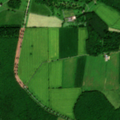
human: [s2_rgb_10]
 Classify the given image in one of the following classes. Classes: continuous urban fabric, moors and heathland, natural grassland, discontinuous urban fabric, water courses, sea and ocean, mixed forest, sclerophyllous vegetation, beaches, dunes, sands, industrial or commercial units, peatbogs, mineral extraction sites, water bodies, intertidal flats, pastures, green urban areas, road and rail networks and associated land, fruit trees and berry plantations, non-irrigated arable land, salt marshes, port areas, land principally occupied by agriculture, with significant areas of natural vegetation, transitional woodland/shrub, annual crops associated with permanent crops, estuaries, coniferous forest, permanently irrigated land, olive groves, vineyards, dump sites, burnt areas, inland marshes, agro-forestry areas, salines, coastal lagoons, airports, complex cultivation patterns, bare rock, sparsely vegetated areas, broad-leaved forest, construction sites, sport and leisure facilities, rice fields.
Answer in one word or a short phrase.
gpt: non-irrigated arable land, pastures, mixed forest